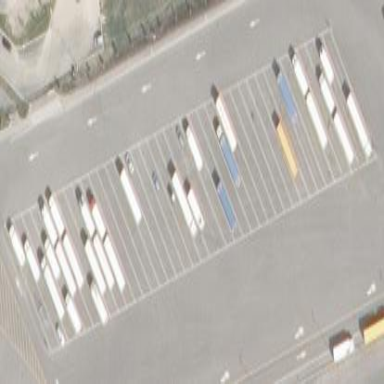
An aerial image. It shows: Parking area.